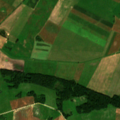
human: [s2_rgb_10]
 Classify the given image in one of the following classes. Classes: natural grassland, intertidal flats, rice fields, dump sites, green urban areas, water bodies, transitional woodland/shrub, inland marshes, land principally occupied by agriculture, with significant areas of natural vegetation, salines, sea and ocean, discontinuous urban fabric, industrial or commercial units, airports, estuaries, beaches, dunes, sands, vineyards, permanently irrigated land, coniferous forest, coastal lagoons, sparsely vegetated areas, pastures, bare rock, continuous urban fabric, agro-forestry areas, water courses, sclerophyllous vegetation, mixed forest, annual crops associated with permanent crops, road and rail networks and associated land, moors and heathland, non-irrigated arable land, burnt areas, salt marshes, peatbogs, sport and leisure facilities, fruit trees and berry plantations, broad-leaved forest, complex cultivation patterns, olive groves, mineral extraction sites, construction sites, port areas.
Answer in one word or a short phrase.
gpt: non-irrigated arable land, pastures, land principally occupied by agriculture, with significant areas of natural vegetation, broad-leaved forest